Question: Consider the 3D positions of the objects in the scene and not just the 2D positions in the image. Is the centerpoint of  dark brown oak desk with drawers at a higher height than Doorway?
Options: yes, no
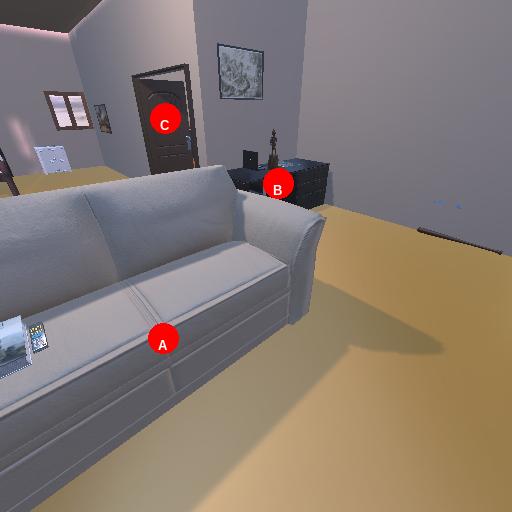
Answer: yes